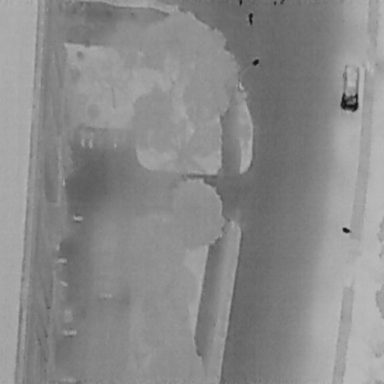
There are two objects shown in the infrared image, including a Car, and a Person.